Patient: sex M, age 69
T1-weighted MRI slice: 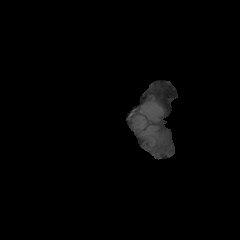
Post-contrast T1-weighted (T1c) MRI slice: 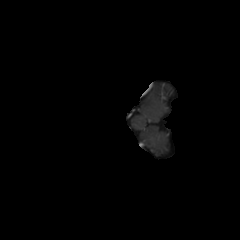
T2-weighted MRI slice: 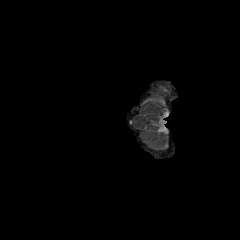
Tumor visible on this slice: no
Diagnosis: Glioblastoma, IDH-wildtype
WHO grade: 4